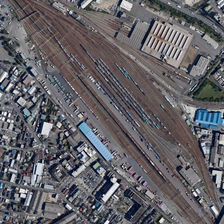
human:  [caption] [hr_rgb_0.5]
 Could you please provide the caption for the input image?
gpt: many buildings are in two sides of a railway station .

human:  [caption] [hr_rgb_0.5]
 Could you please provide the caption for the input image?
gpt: many buildings are in two sides of a railway station .

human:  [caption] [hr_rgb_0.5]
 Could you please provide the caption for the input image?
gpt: many buildings are in two sides of a railway station .

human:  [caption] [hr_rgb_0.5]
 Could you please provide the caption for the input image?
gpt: many buildings are in two sides of a railway station .

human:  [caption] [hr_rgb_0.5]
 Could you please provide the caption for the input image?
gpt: many buildings are in two sides of a railway station .